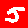
Digit: 5